Question: i write this code:
'''
Intent voiceSearchIntent = new Intent(RecognizerIntent.ACTION_RECOGNIZE_SPEECH);
voiceSearchIntent.putExtra(RecognizerIntent.EXTRA_LANGUAGE_MODEL, RecognizerIntent.LANGUAGE_MODEL_FREE_FORM);
startActivityForResult(voiceSearchIntent, 1);
'''
i want to detect the language of speeched sentence. But when i run the intent it listens only English(US) language:

is possibile run the Intent in generic mode and retrieve the spoken sentence?
Thanks so much.
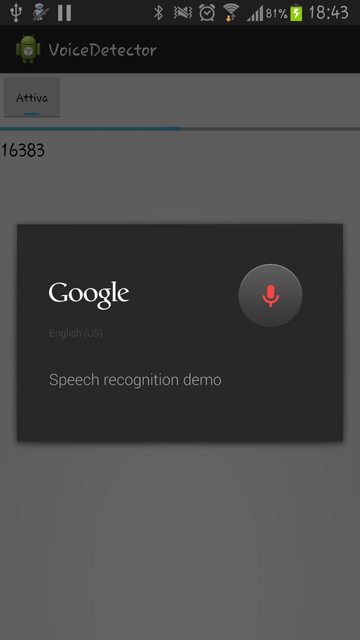
Answer: No, it's not possible. Speech reconition algorithm is designed in the way that it only works with a single language.
You have to create a language detection solution on your own, for example, you can run a handmade phonetic recognizer created with <URL> and apply a classifier on a decoded sequence of phonemes to get a language. There are more advanced algorithm for language identification, see the review for initial links:
<URL>
It's not an easy task and it's definitely not robust. It's way easier to present user a list of languages to choose.